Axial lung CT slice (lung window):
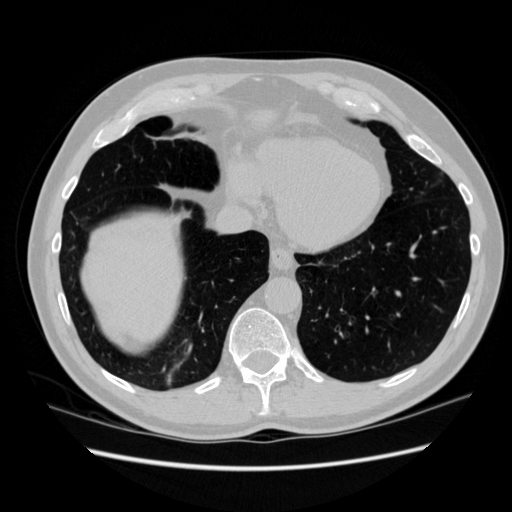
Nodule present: no